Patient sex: M
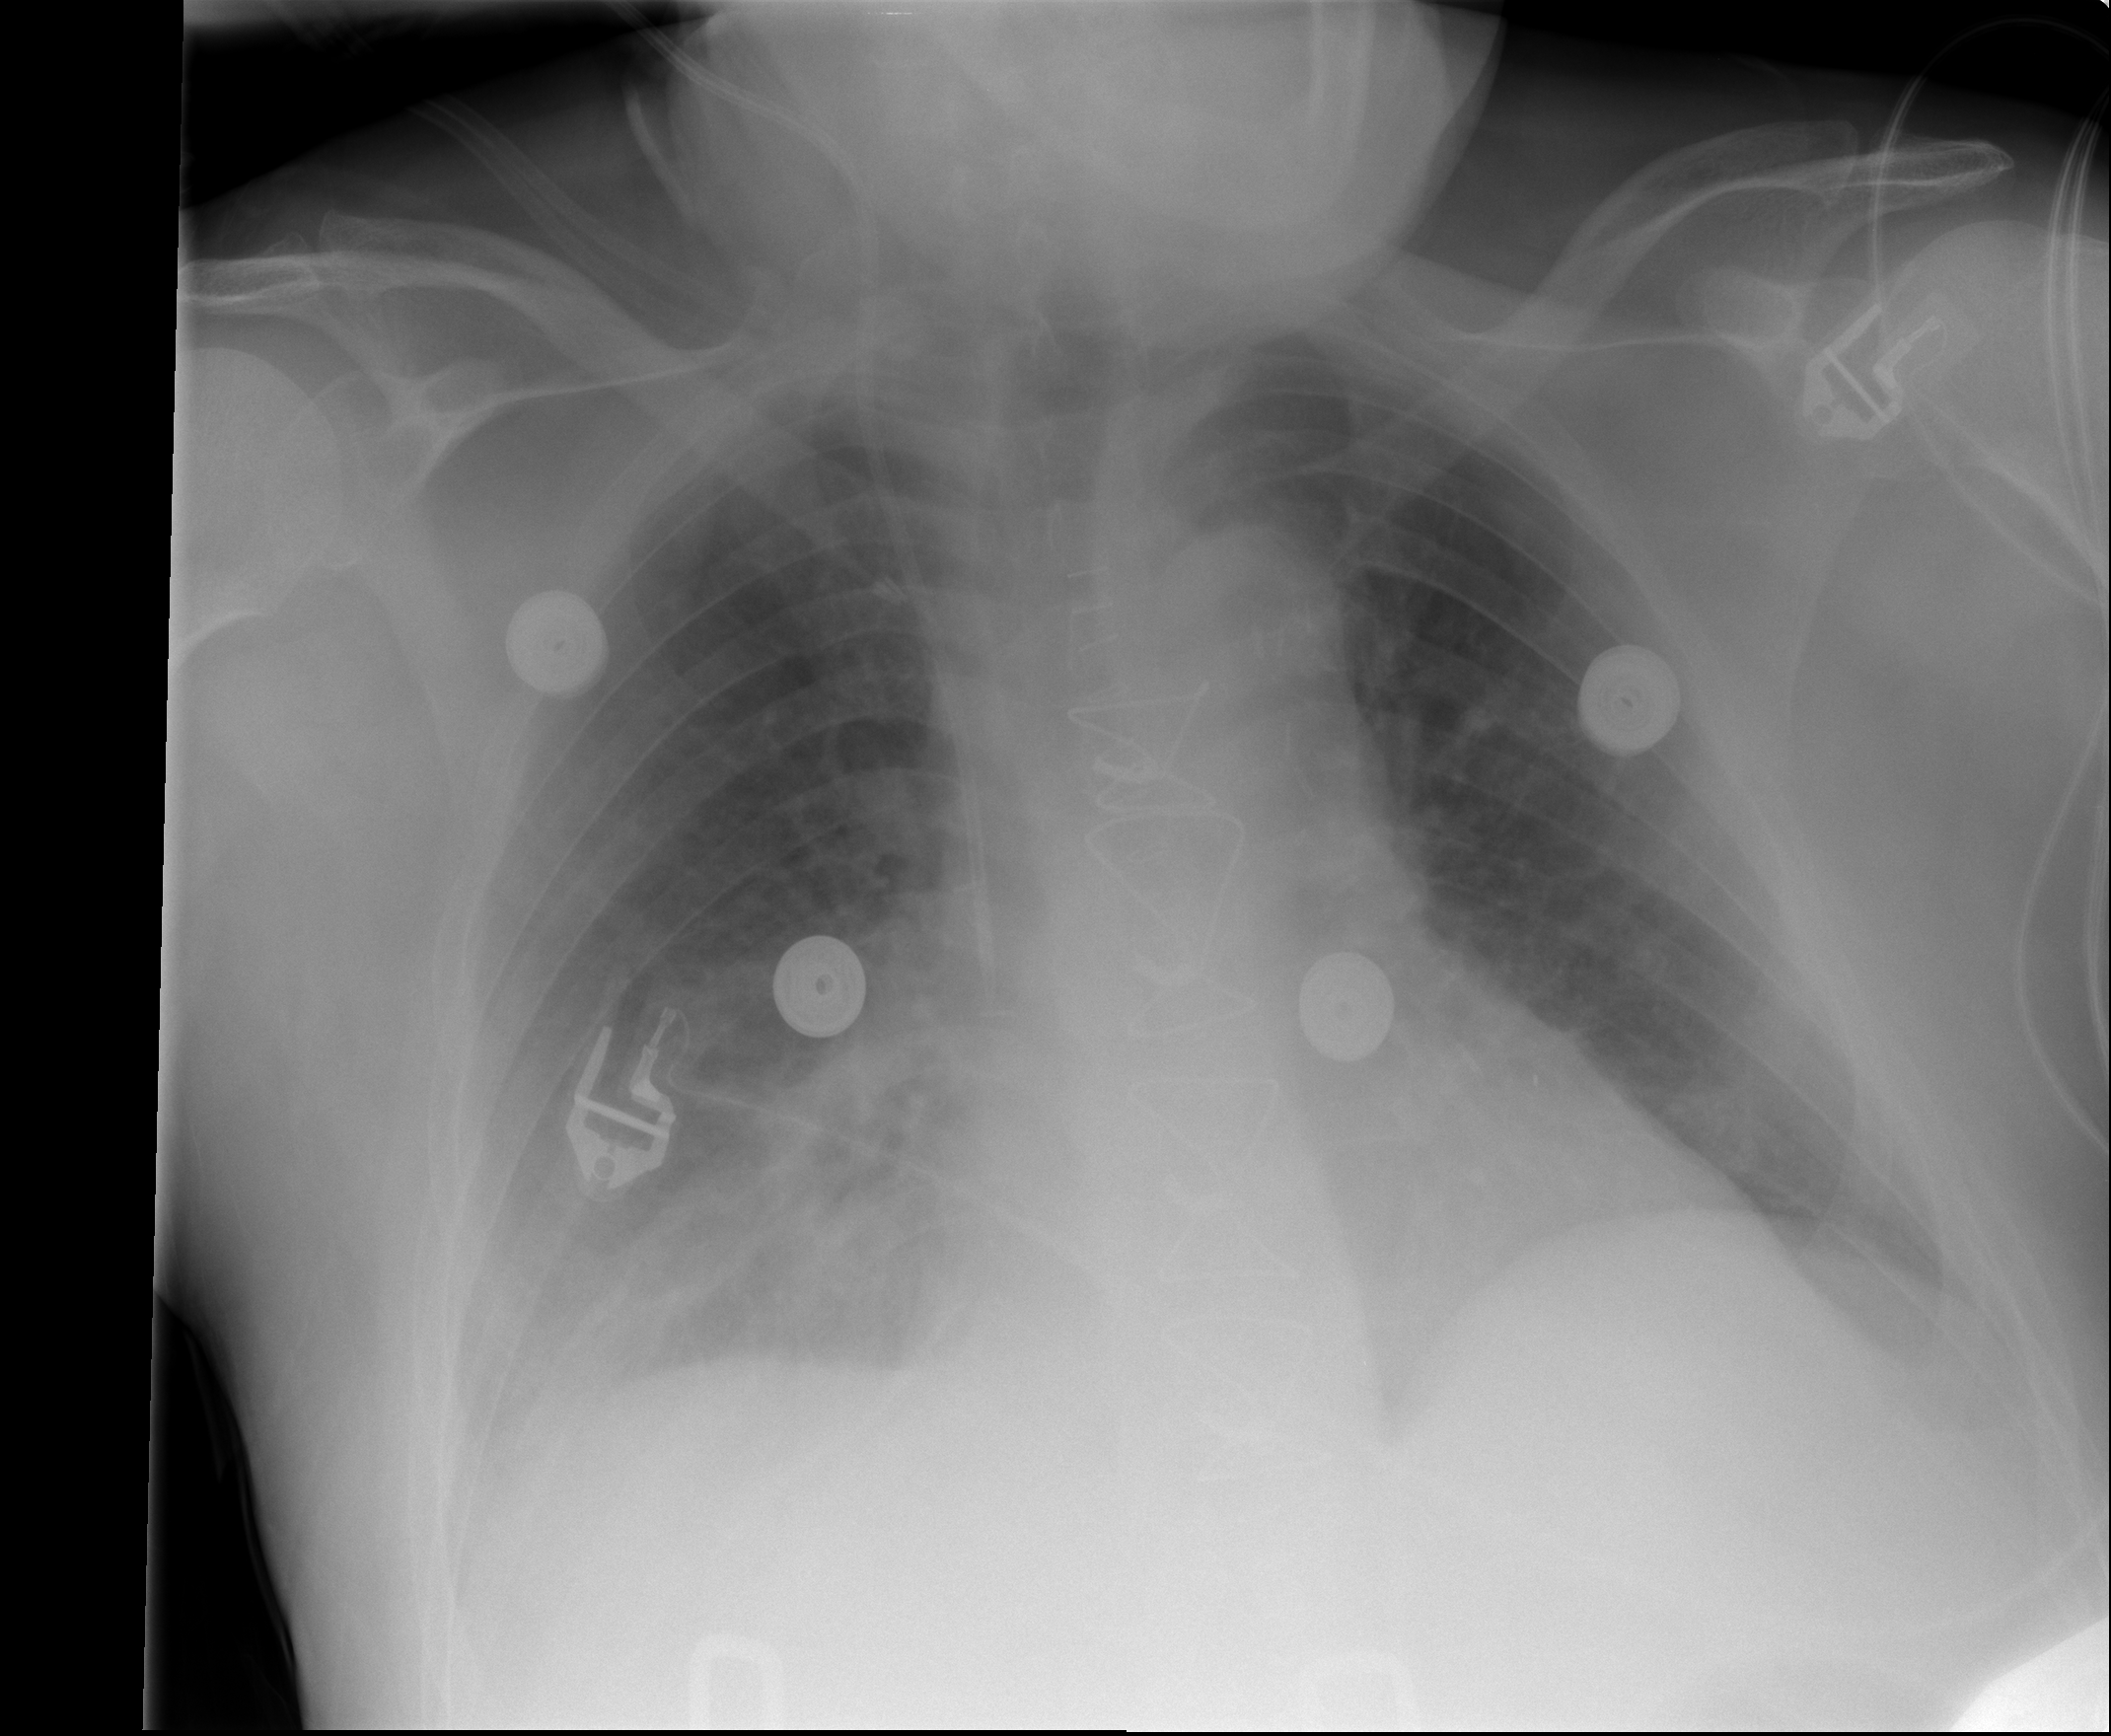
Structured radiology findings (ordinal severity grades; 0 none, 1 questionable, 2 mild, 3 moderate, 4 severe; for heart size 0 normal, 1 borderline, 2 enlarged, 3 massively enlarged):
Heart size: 2
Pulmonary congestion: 2
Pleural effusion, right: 2
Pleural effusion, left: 0
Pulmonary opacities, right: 0
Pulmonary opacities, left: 0
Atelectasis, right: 2
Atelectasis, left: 0